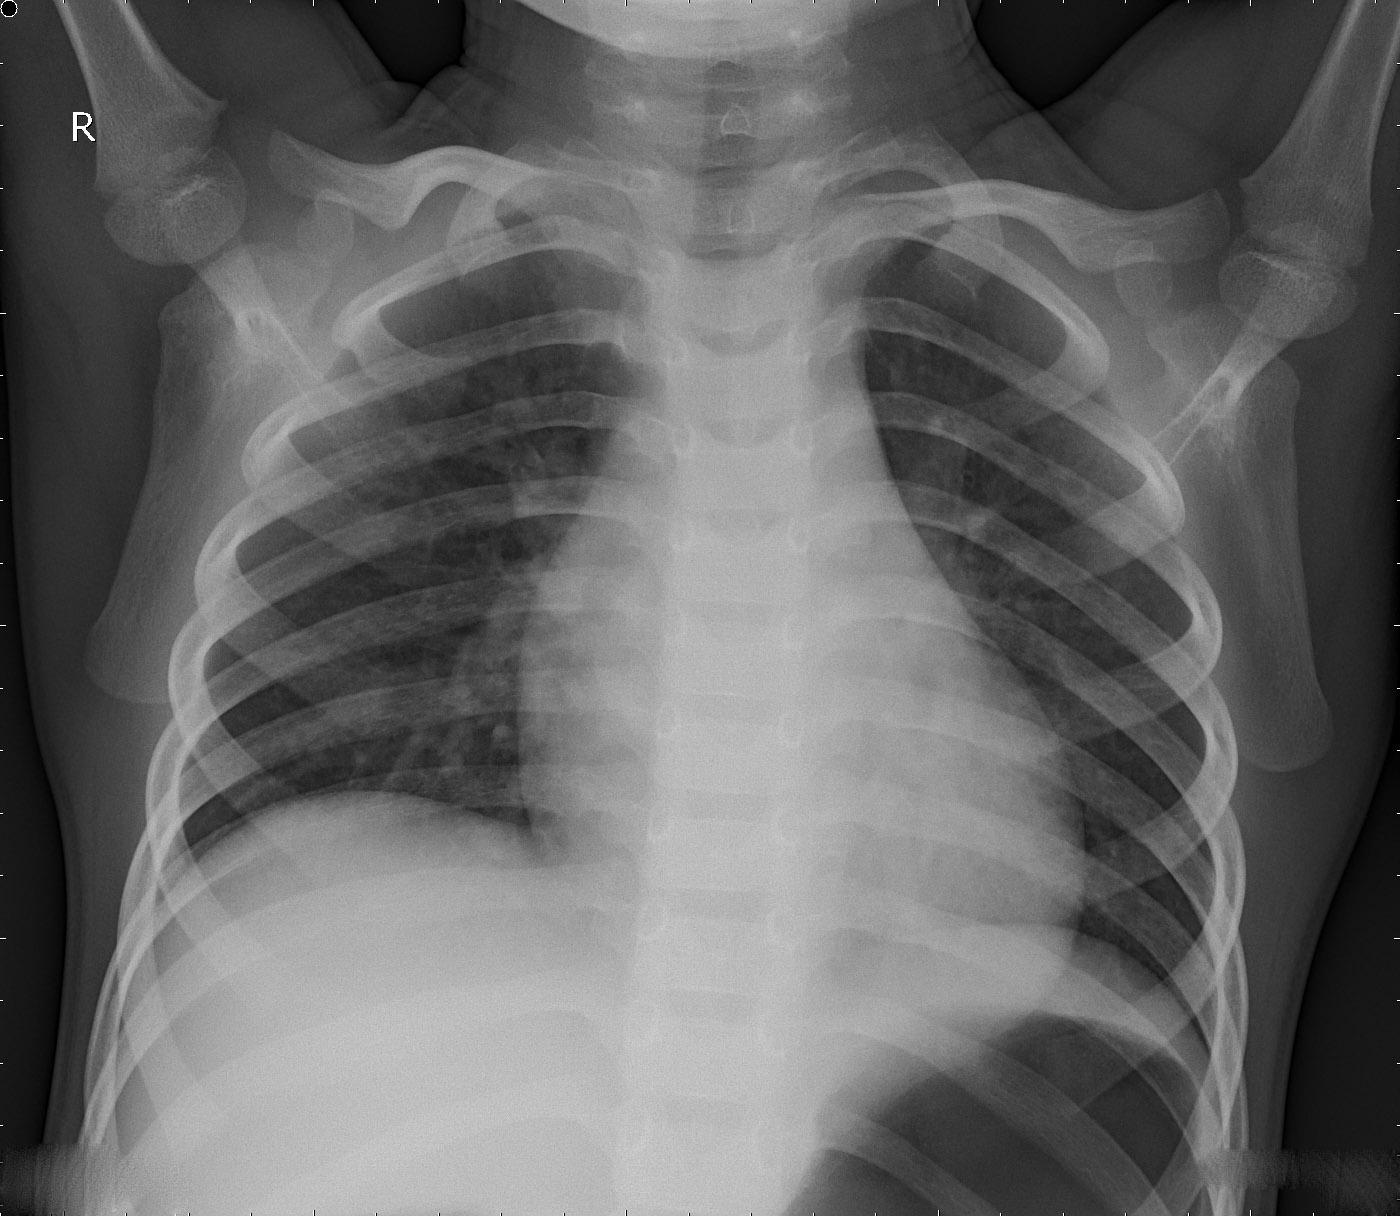
Diagnosis: NORMAL